Field crop: tomato
Growth stage: 2
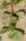
Species: portulaca